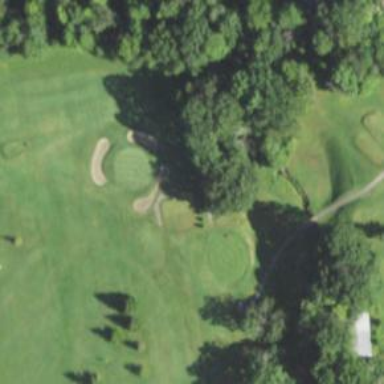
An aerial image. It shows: Path designated for golf carts.